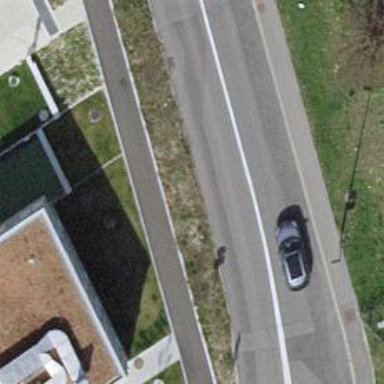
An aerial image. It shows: Tertiary road with asphalt surface and sidewalks on both sides.